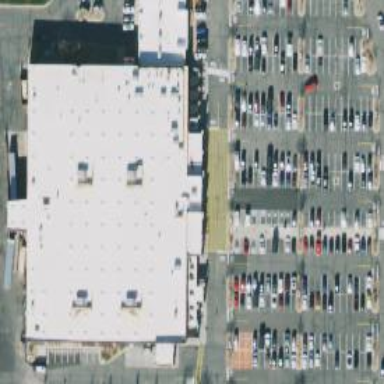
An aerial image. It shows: Parking space is available.